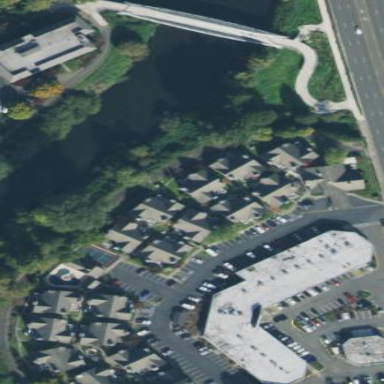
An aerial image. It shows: Retail building.